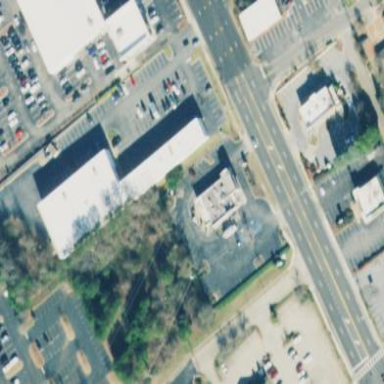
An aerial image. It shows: Car repair shop located in building.